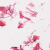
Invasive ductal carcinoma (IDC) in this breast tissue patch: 0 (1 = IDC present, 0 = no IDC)